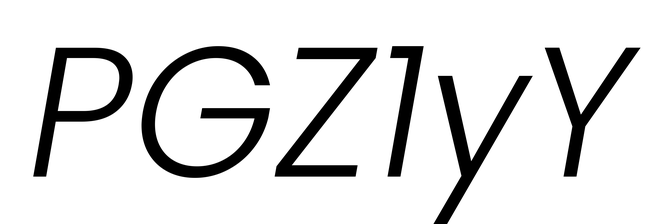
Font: Poppins-LightItalic